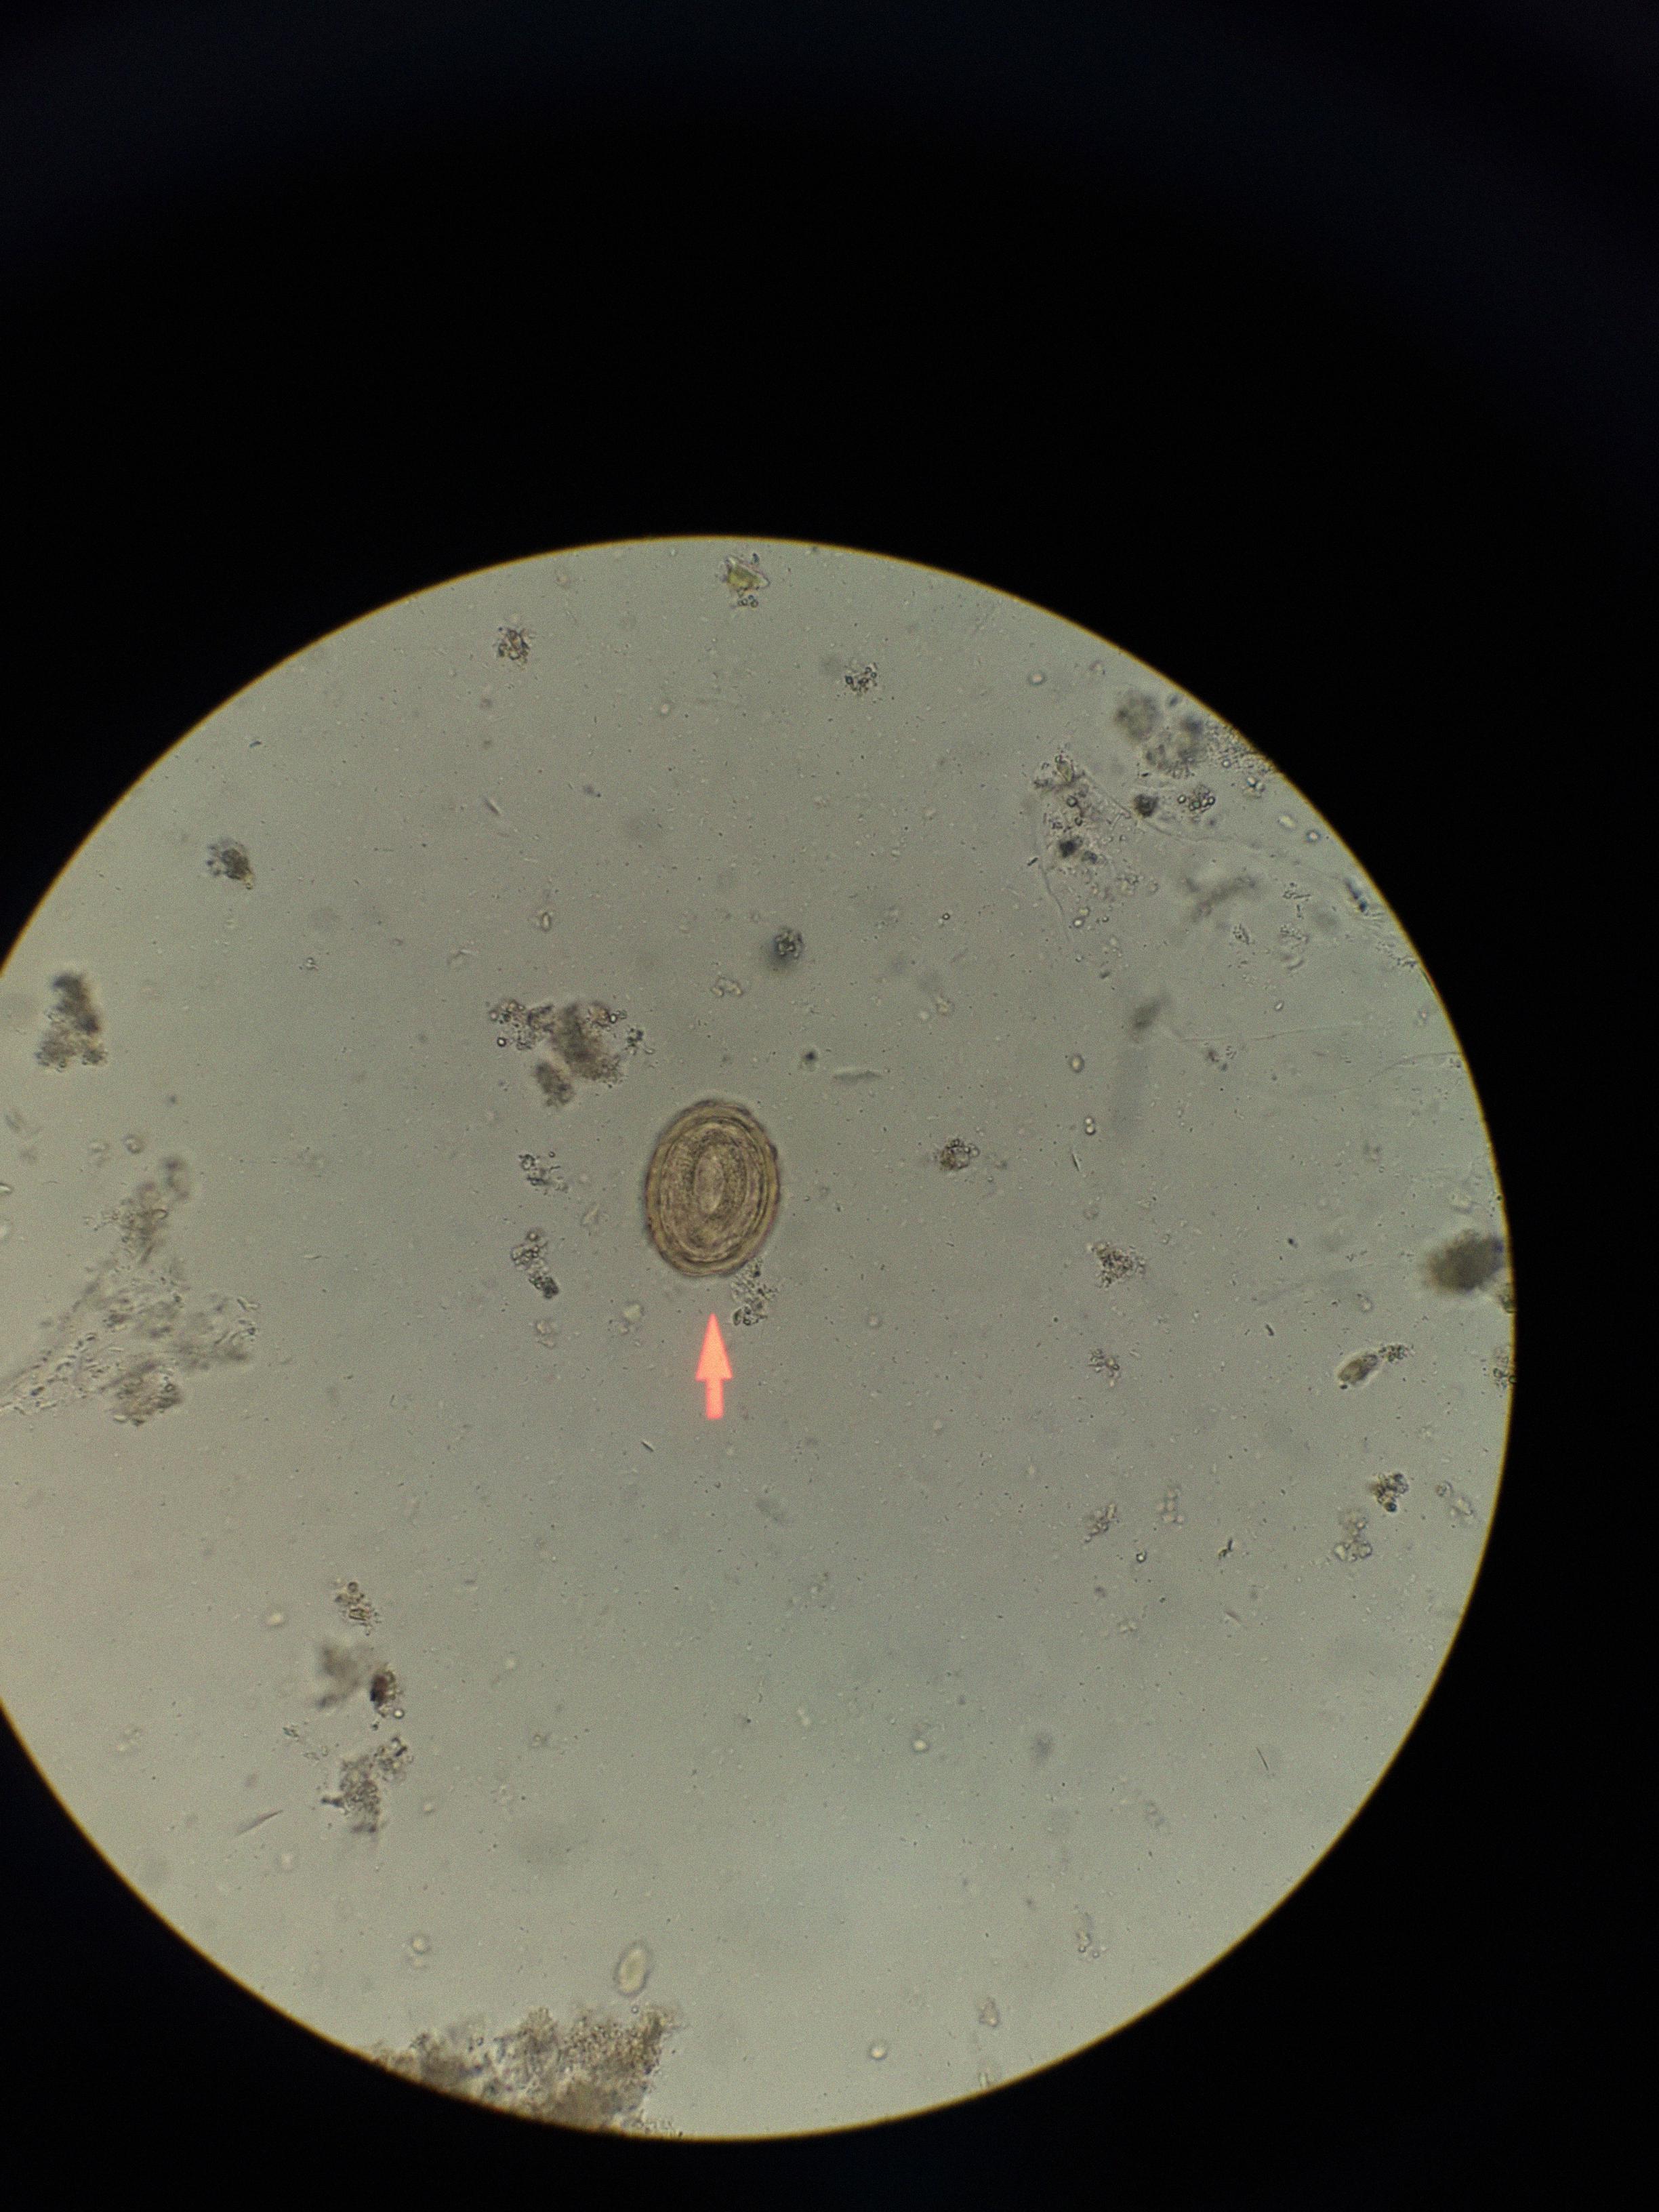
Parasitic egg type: Ascaris lumbricoides